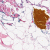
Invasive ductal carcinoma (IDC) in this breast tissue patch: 0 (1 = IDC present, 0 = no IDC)